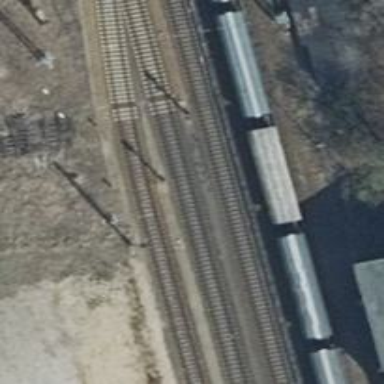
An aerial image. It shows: Railway signal.